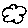
Label: cloud